Question: They write:"Supported Platforms: Portable Class Libraries".
But then I write this code in portable class, I have a error:
'''
public async void MyFuncrion()
{
UserCredential credential = await GoogleWebAuthorizationBroker.AuthorizeAsync(
//new FileStream("client_secrets.json", FileMode.Open, FileAccess.Read),
new ClientSecrets
{
ClientId = "", //"PUT_CLIENT_ID_HERE",
ClientSecret = "" //"PUT_CLIENT_SECRETS_HERE"
},
new[] { TasksService.Scope.Tasks },
"user",
CancellationToken.None);
var service = new TasksService(new BaseClientService.Initializer()
{
HttpClientInitializer = credential,
ApplicationName = "Tasks API Sample",
});
TaskLists results = await service.Tasklists.List().ExecuteAsync();
foreach (var tasklist in results.Items)
{
TasklistTitlesCollection.Add(tasklist.Title + " " + tasklist.Updated);
// You can get data from the file (using file.Title for example)
// and append it to a TextBox, List, etc.
}
}
'''
Error here: "'UserCredential credential = await GoogleWebAuthorizationBroker.AuthorizeAsync()'", He doen't work in portable library. How can I use library, get tasks without 'GoogleWebAuthorizationBroker'. I already get access token myself and I need only 'TasksService', maybe I can past my access token and other in the constructor 'TasksService'?

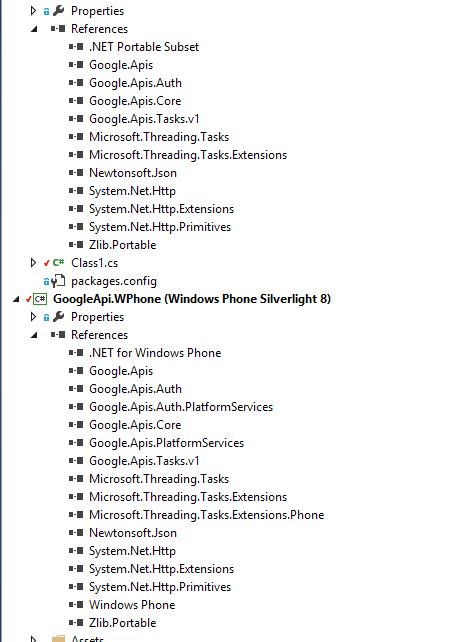
Answer: I use this article to breake this wall <URL>
Here i past some my code from PCL and windows8.
PCL:
You need provide DataStore
'''
private async Task<GoogleAuthorizationCodeFlow.Initializer> InitInitializer()
{
_iDataStore = await _userCredential.GetDataStore(); //new StorageDataStore()
var initializer = new GoogleAuthorizationCodeFlow.Initializer
{
ClientSecrets = new ClientSecrets
{
ClientId = ClientId, //"PUT_CLIENT_ID_HERE",
ClientSecret = ClientSecret, //"PUT_CLIENT_SECRET_HERE"
},
Scopes = new[] { TasksService.Scope.Tasks },
DataStore = (Google.Apis.Util.Store.IDataStore)_iDataStore //new StorageDataStore()
};
return initializer;
}
'''
Then
'''
public async Task<TasksService> Prepare()
{
GoogleAuthorizationCodeFlow.Initializer initializer = await InitInitializer();
Object credential = new Object();
if (String.IsNullOrEmpty(_username))
{
return null;
}
TasksService service = null;
try
{
credential = await _userCredential.GetCredential(initializer, _username);
}
catch (Google.Apis.Auth.OAuth2.Responses.TokenResponseException e)
{
service = null;
return service;
}
catch
{
return null;
}
service = new TasksService(new BaseClientService.Initializer
{
HttpClientInitializer = (UserCredential)credential,
ApplicationName = _applicationName,
});
return service;
}
'''
1) In Windows store you need provide StorageDataStore and traverse it to pcl.
2) Use
'''
AuthorizationCodeWinRTInstalledApp(initializer).AuthorizeAsync(username, new CancellationToken(false))
'''
from google library (Google.Apis.Auth.OAuth2) to get your credential and traverse it to pcl